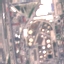
Land use / land cover: Industrial